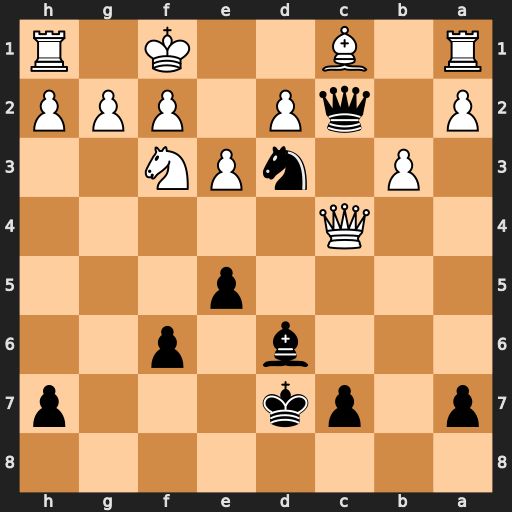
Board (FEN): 8/p1pk3p/3b1p2/4p3/2Q5/1P1nPN2/P1qP1PPP/R1B2K1R
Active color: b
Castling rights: -
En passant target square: -
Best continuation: Qd1+ Ne1 Qxe1#